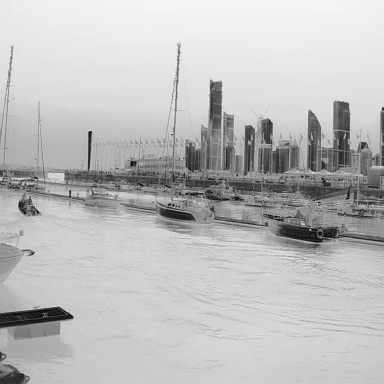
There are nine objects shown in the infrared image, including four canoes, and five sailboats.